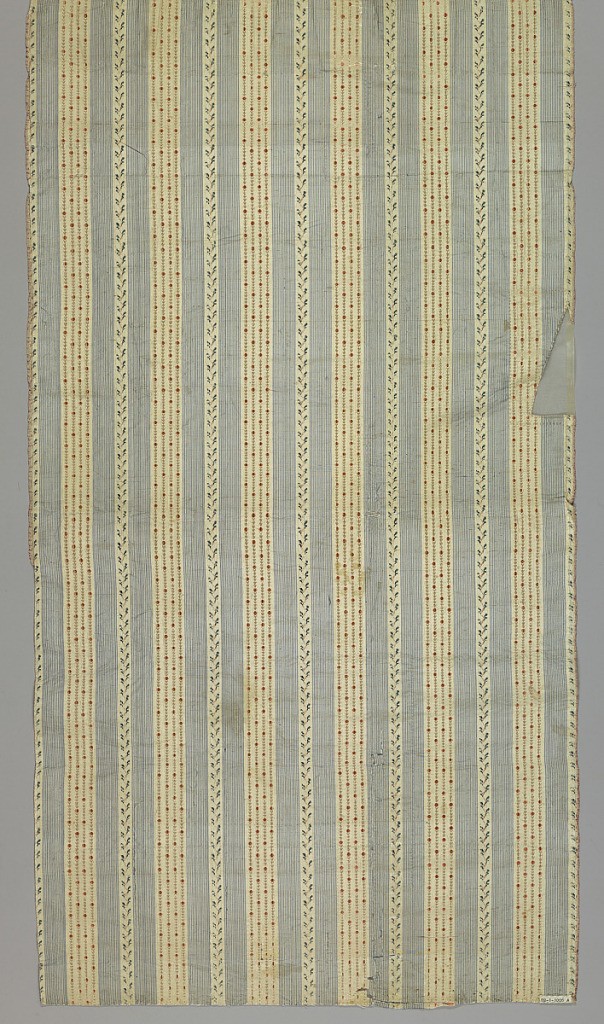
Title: Fragment
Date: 1750–1800
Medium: silk Technique; plain weave patterned by supplementary warp floats
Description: Pink, blue and white striped fabric with tiny motifs.